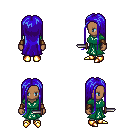
a pixel art fantasy rpg character, female body template, human, dark skin, sash dress, white pants, blue extra-long hairstyle, leather bracers, gold boots, dagger, four views (front, back, left, right), 2x2 character sprite sheet, small pixel art, hard edges, no anti-aliasing